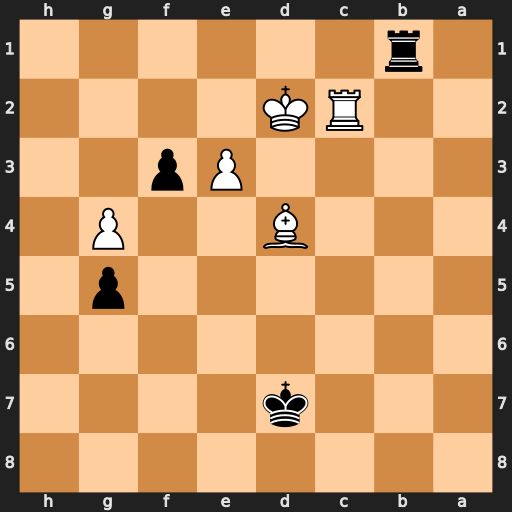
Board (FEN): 8/3k4/8/6p1/3B2P1/4Pp2/2RK4/1r6
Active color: b
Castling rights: -
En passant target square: -
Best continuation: f2 Kc3 f1=Q